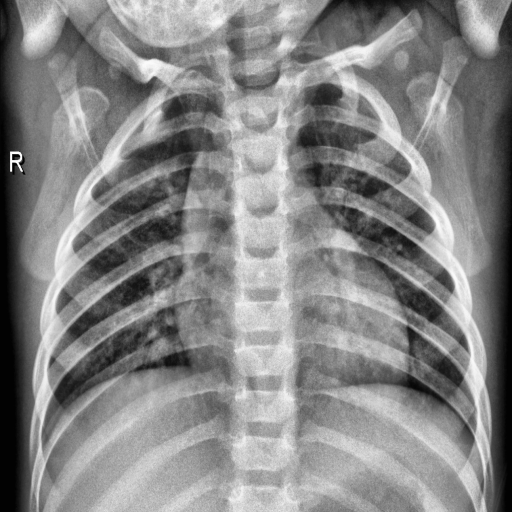
Finding: NORMAL